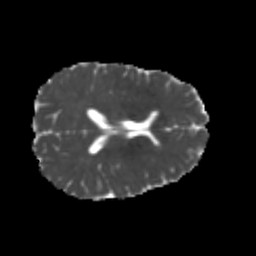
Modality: MD
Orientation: axial
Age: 21
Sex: female
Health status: healthy
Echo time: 0.074 s